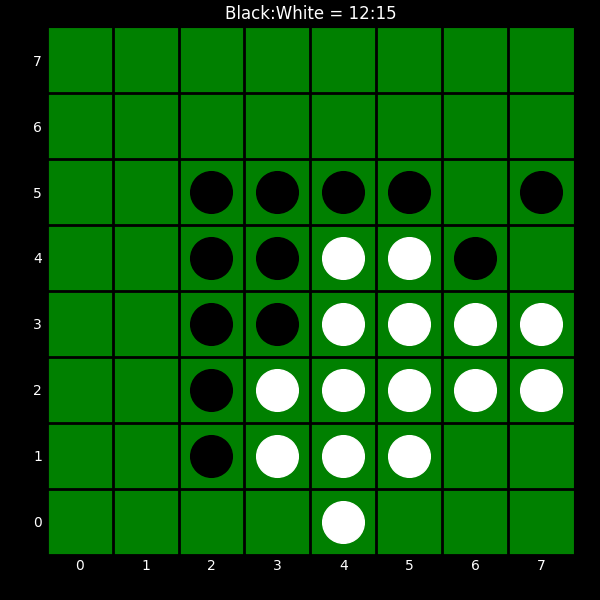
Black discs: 12
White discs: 15